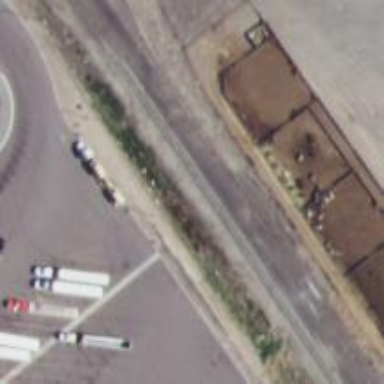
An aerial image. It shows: Railway siding for service.